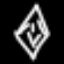
Label: diamond